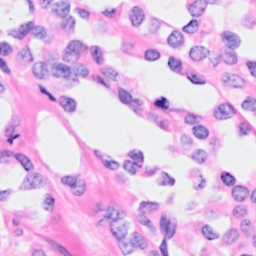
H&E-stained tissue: Breast